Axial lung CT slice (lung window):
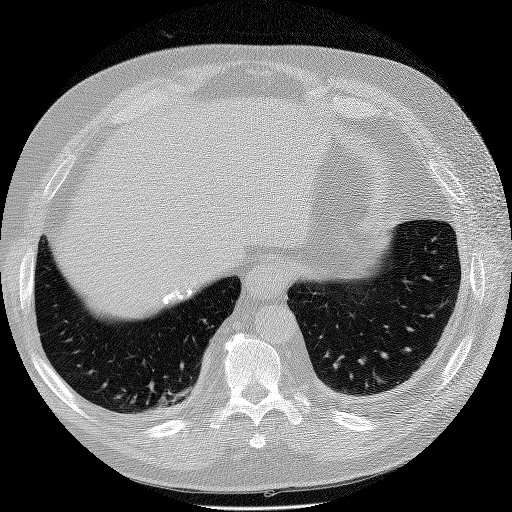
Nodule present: no